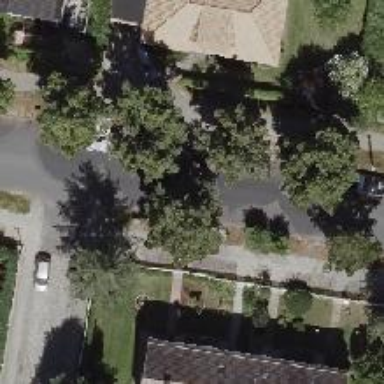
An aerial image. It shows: Residential road with asphalt surface. It has separate sidewalks on both sides.